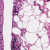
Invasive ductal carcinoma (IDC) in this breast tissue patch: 1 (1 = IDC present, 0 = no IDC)